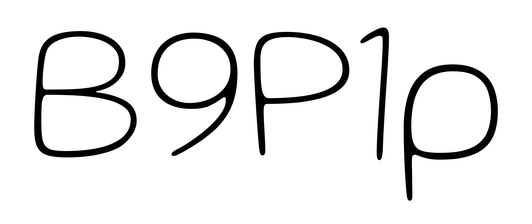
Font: Gluten_Thin